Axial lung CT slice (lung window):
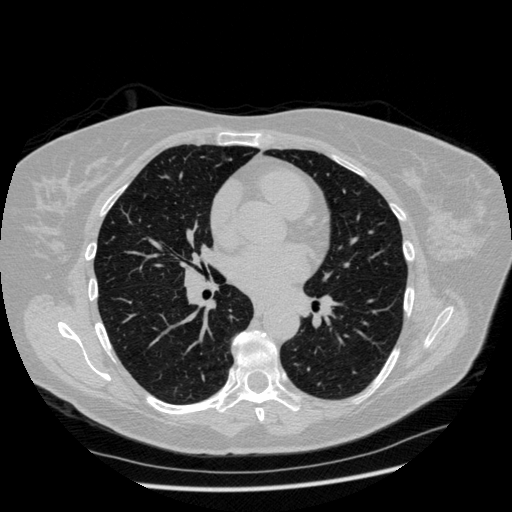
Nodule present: no